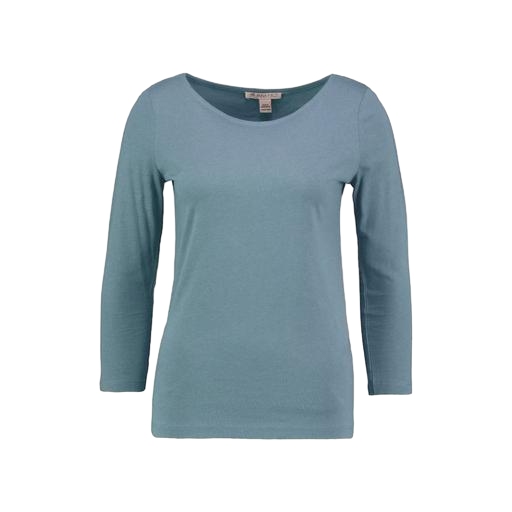
longsleeve t-shirt, t-shirt classique light blue, blue scoop neck t-shirt, white background